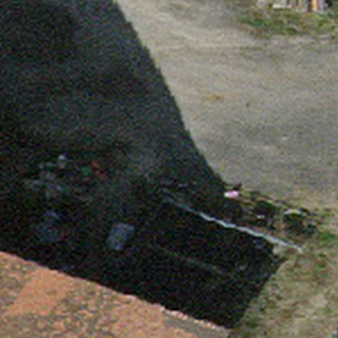
Label: other